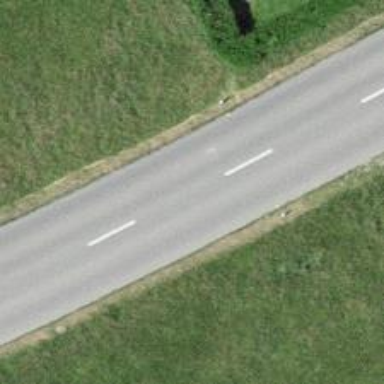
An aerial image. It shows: Secondary road with asphalt surface.